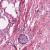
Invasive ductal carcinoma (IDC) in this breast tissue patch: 1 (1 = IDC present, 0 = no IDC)